Field crop: maize
Growth stage: 2
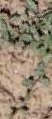
Species: convolvulus